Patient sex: F
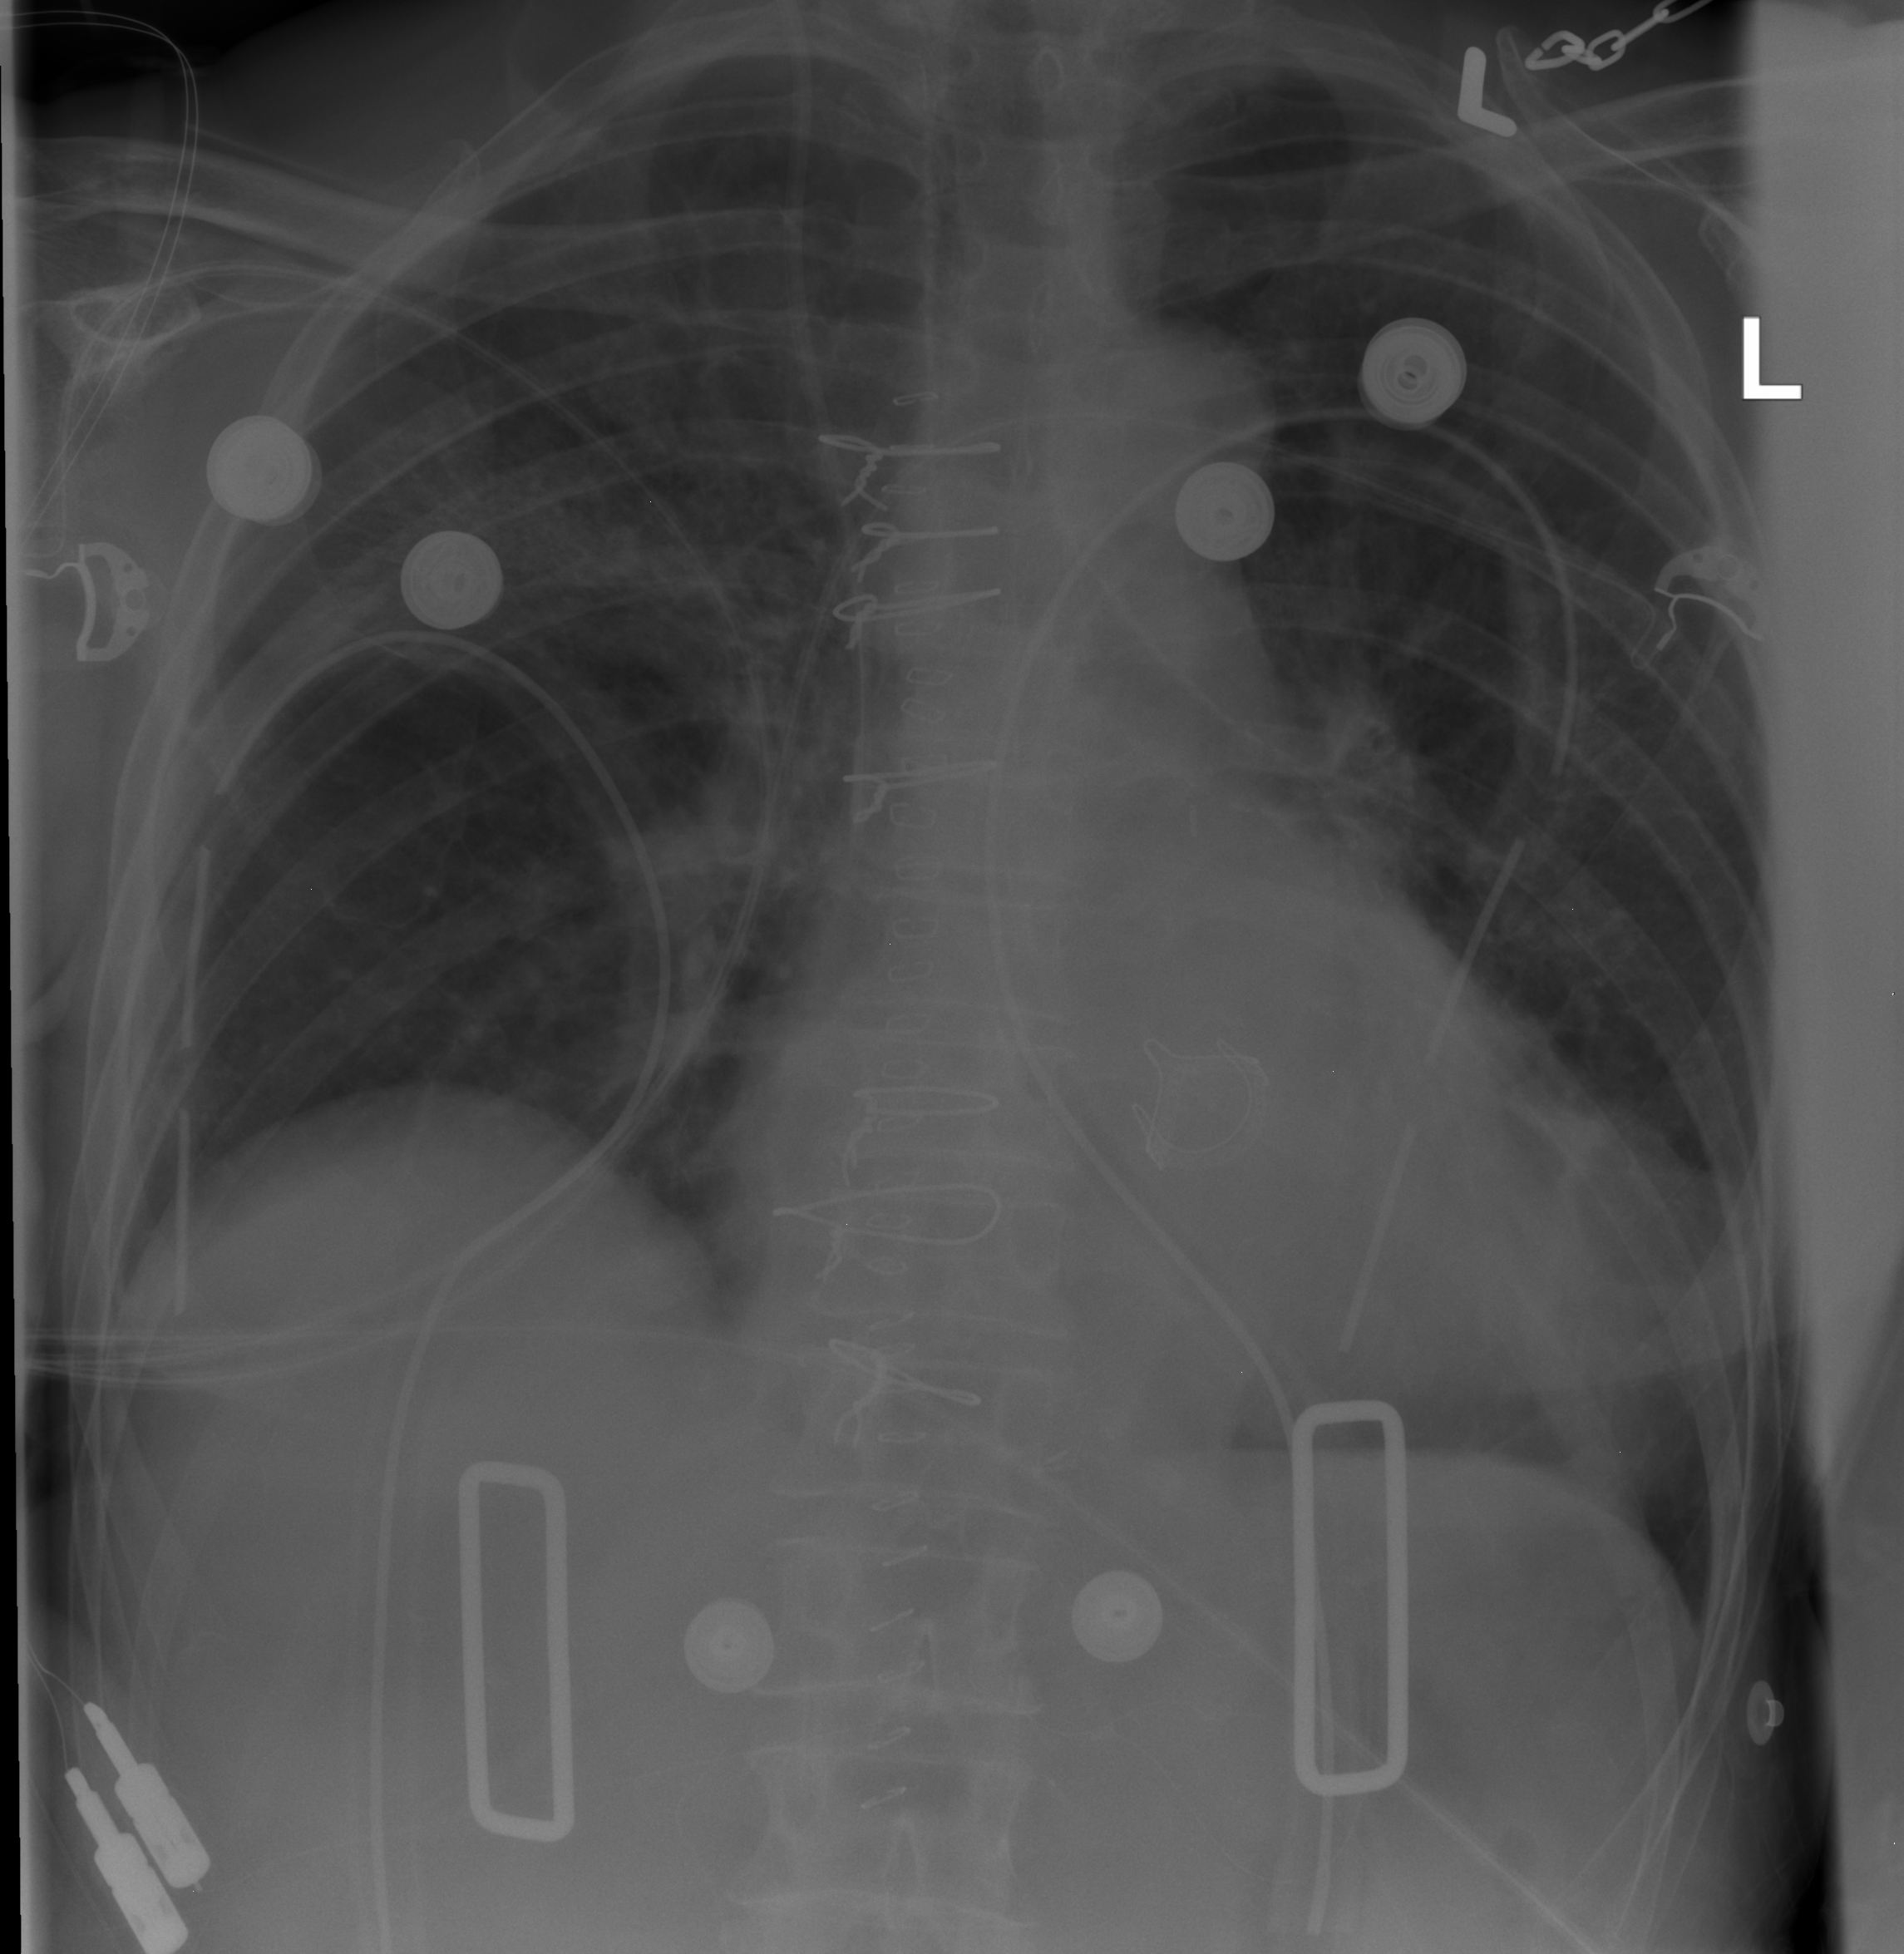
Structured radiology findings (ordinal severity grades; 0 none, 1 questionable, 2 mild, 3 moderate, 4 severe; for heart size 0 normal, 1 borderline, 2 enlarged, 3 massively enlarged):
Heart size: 2
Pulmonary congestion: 0
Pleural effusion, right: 0
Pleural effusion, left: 0
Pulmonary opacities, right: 0
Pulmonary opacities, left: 0
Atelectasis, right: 2
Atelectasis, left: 2